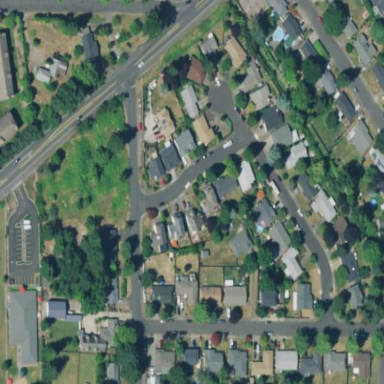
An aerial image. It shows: Residential area consisting of single-family homes.